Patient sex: M
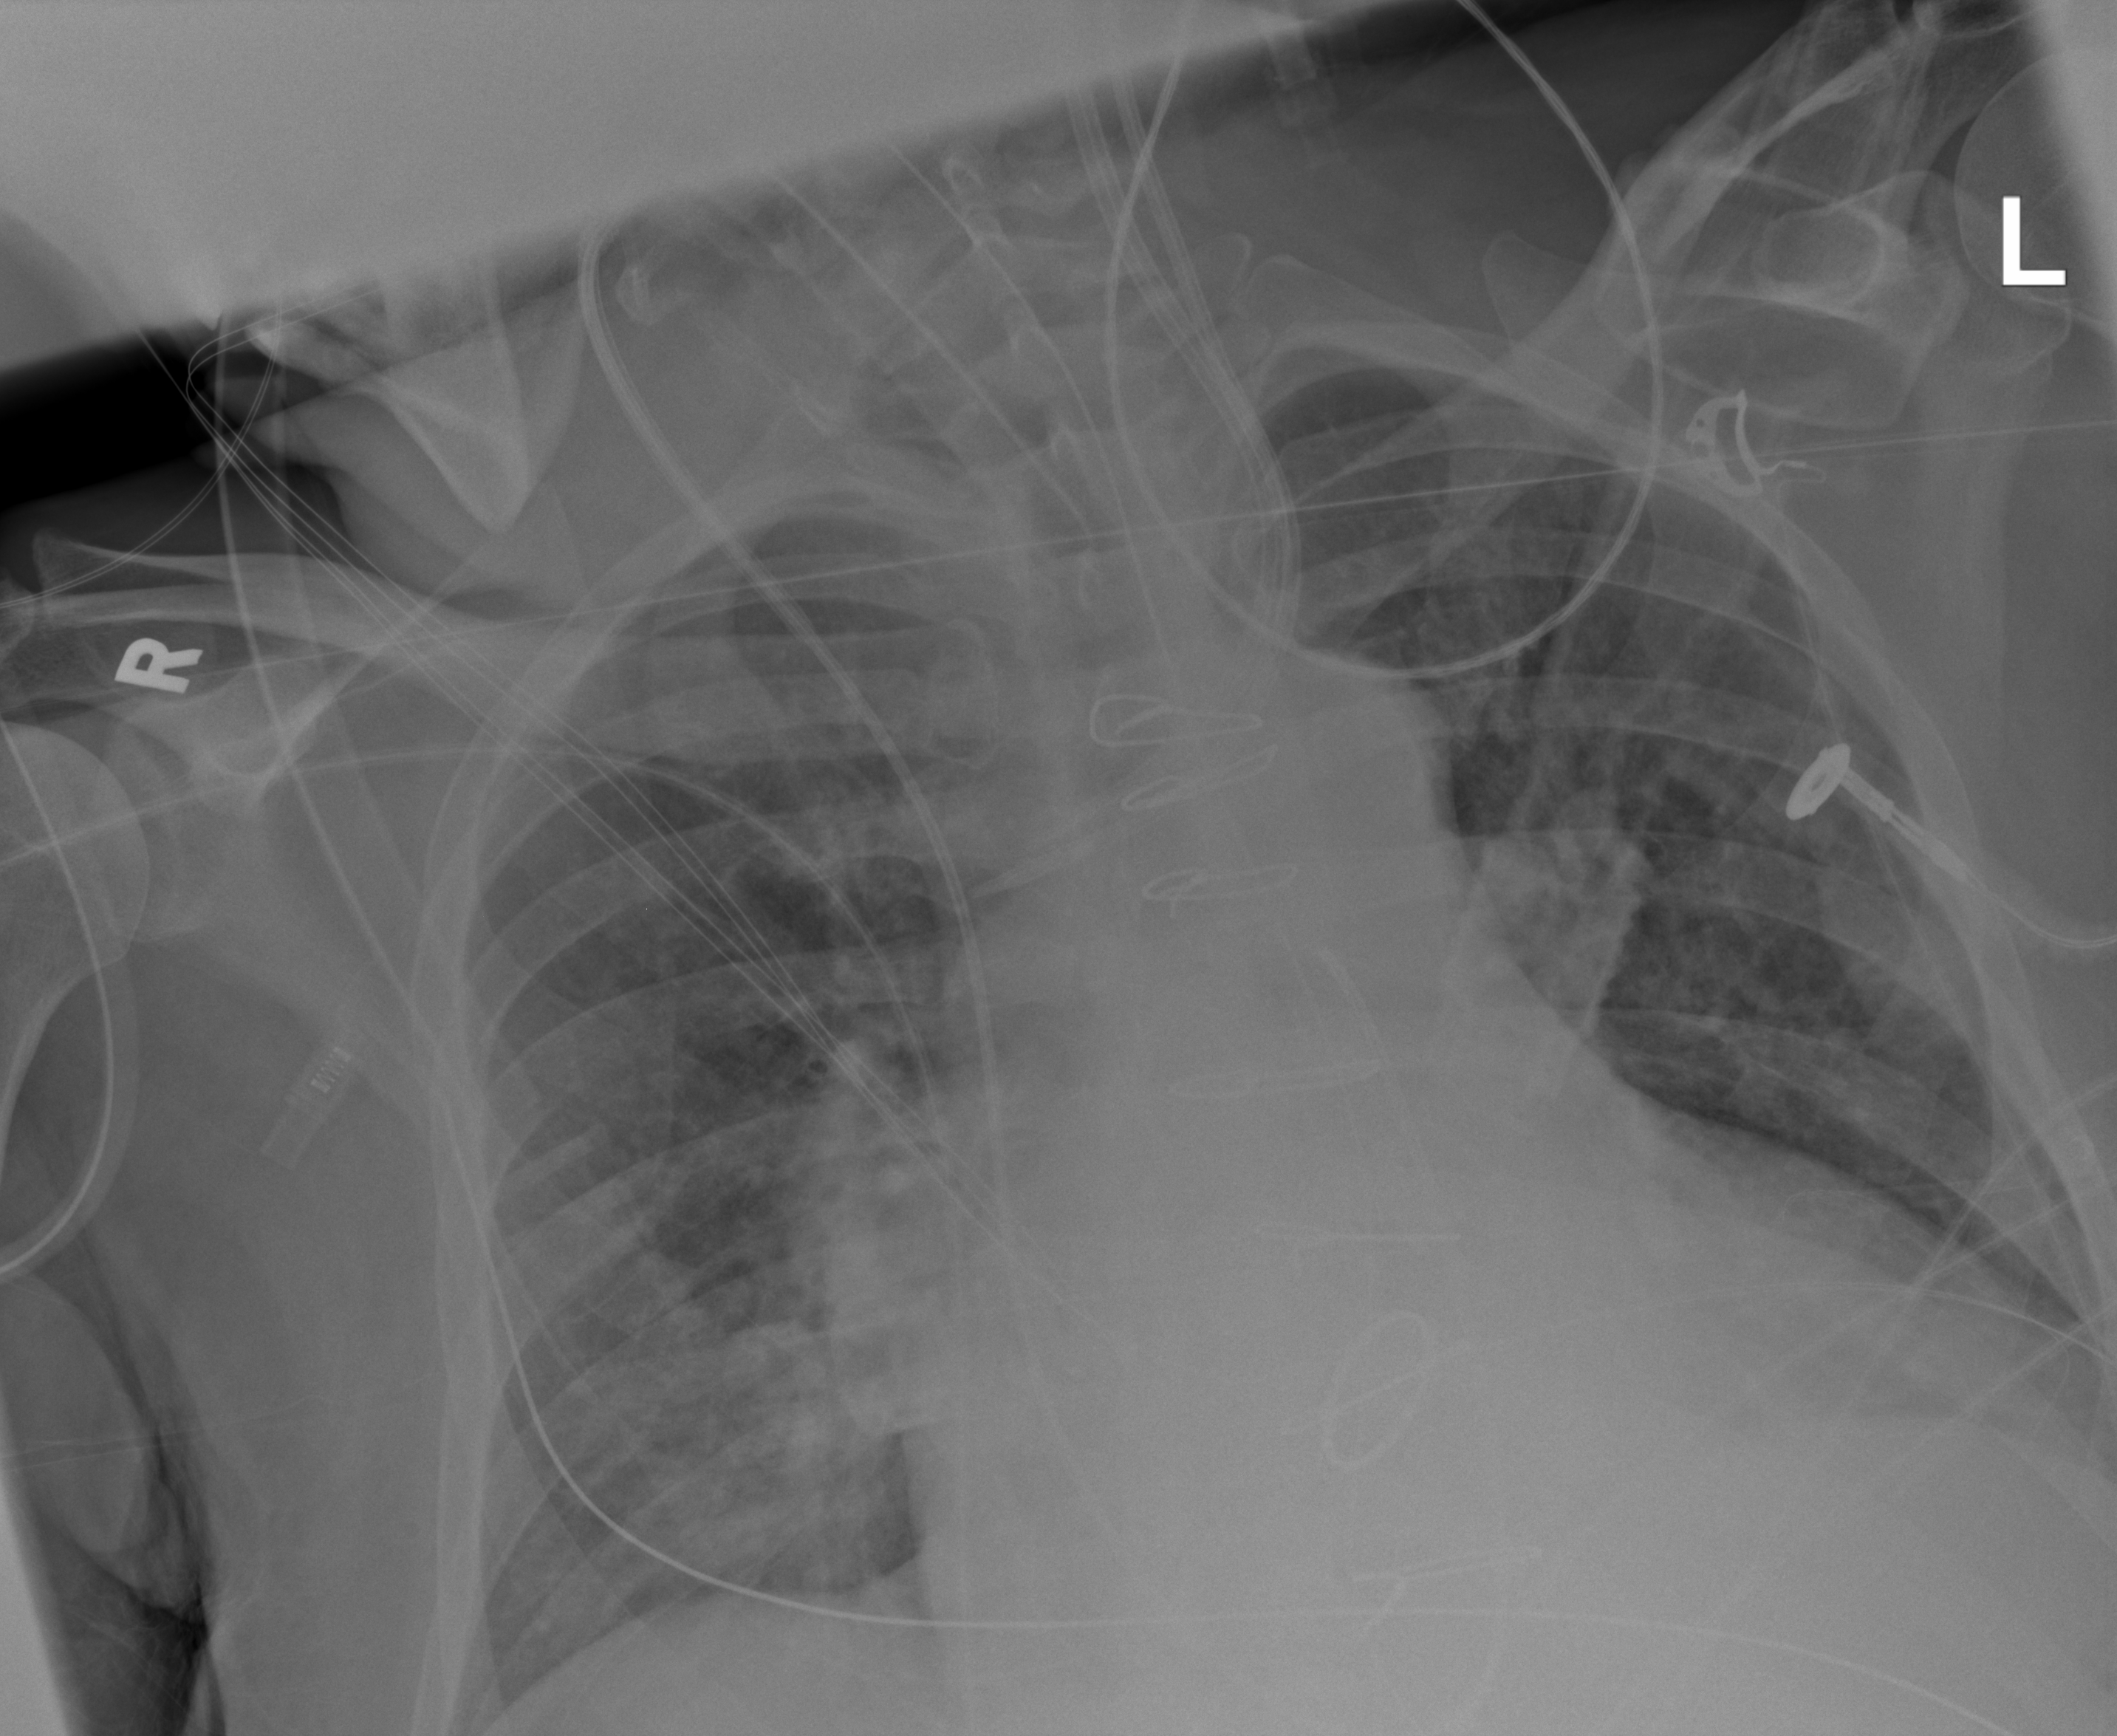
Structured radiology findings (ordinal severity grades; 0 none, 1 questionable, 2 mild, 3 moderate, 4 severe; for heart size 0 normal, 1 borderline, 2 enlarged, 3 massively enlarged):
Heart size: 2
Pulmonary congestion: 2
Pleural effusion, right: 0
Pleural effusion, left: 0
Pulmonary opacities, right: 3
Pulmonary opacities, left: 2
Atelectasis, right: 0
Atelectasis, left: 0